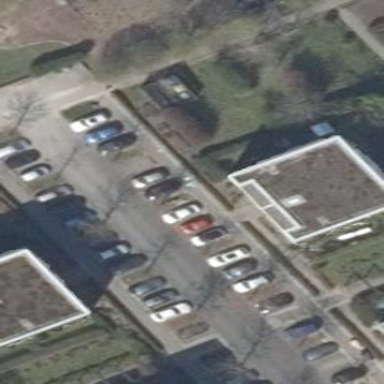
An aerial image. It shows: Building with apartments and flat roof.